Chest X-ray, AP view. Patient: 55 years old, sex M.
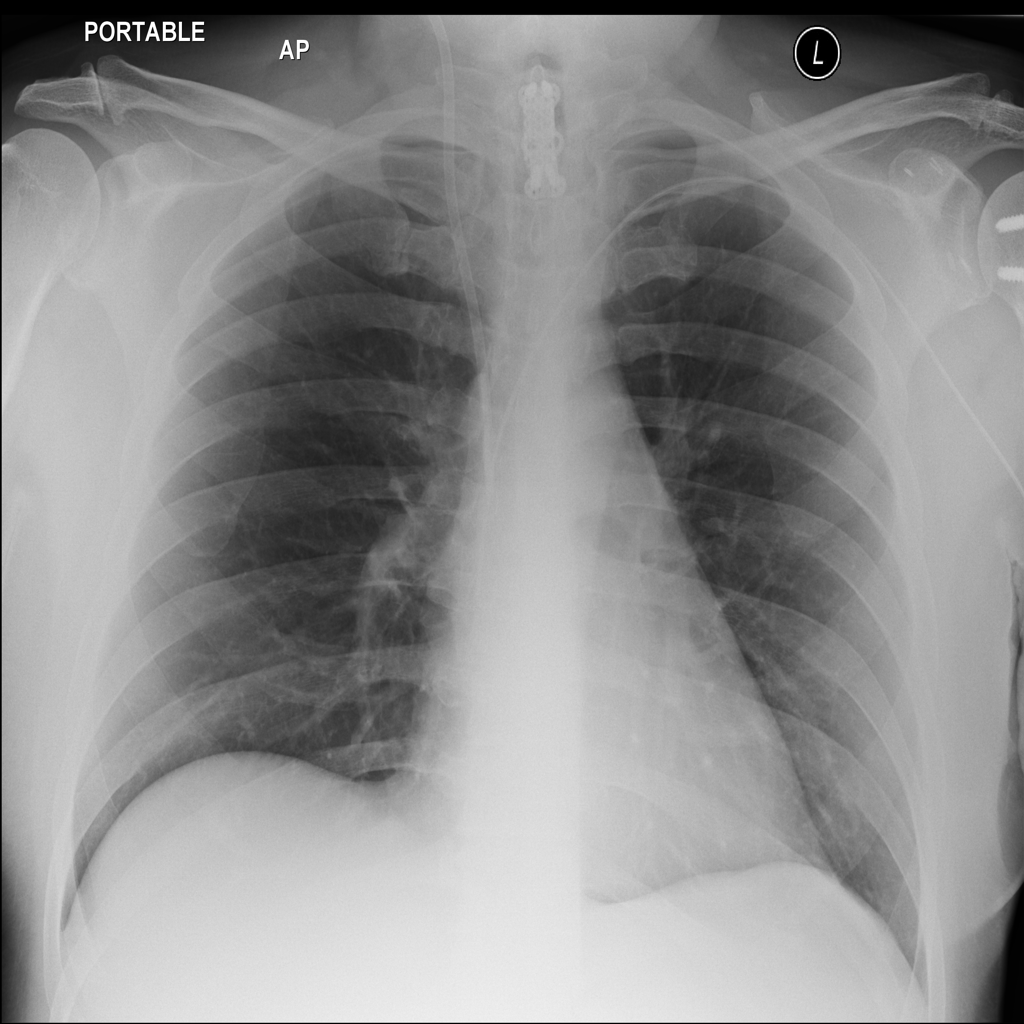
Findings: No Finding